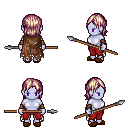
a pixel art fantasy rpg character, female body template, dark elf, purple skin, brown tattered cape, red pants, white blonde long bangs hairstyle, cloth bracers, brown slippers, spear, four views (front, back, left, right), 2x2 character sprite sheet, small pixel art, hard edges, no anti-aliasing